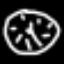
Label: clock